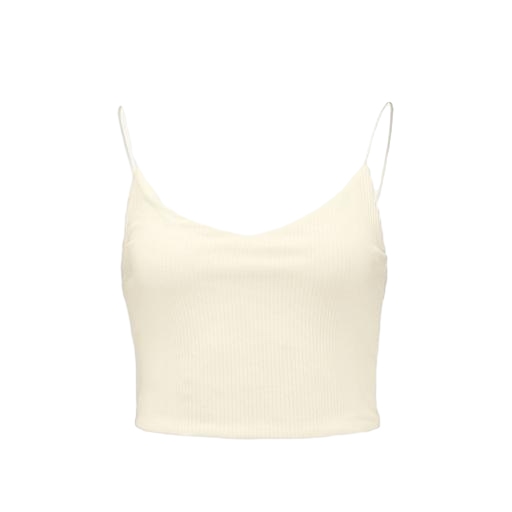
white cropped tank top, slim cropped cami, beige v-neck tank top, white background